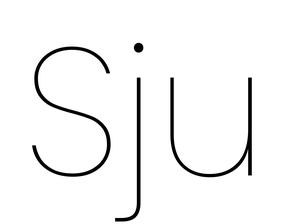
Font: Poppins-Thin